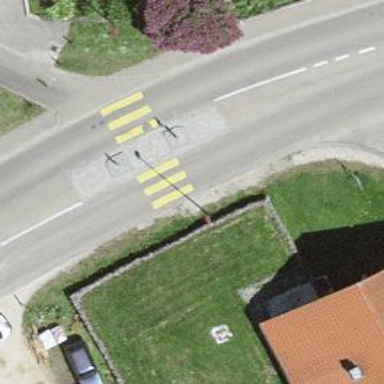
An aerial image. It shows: Crossing on the road.